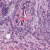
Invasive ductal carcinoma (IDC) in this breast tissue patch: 1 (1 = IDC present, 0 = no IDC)